Aerial crown-view tile of a tropical tree (Barro Colorado Island, Panama), acquired 20250414:
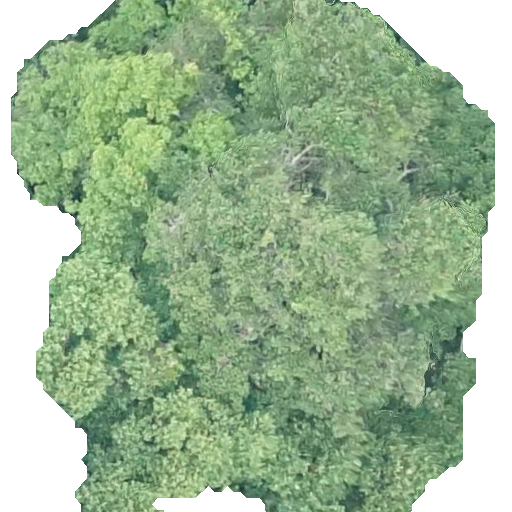
Species: Sterculia apetala
GBIF accepted scientific name: Sterculia apetala
Crown area: 319.292 m²